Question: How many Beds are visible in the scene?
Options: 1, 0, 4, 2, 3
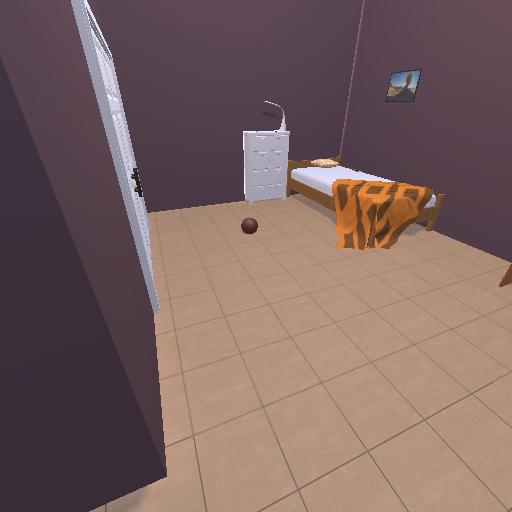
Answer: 1